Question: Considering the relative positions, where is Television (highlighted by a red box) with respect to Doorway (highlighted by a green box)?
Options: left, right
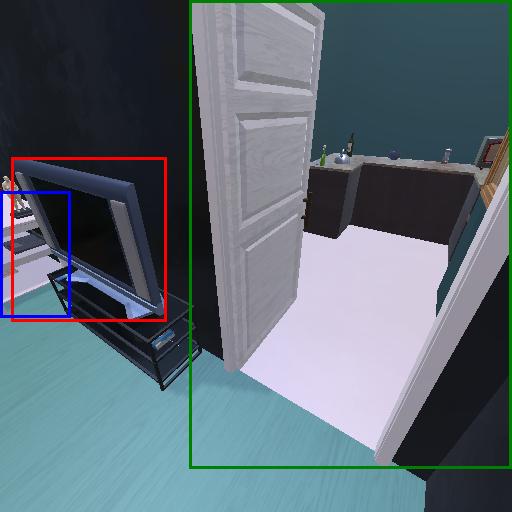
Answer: left